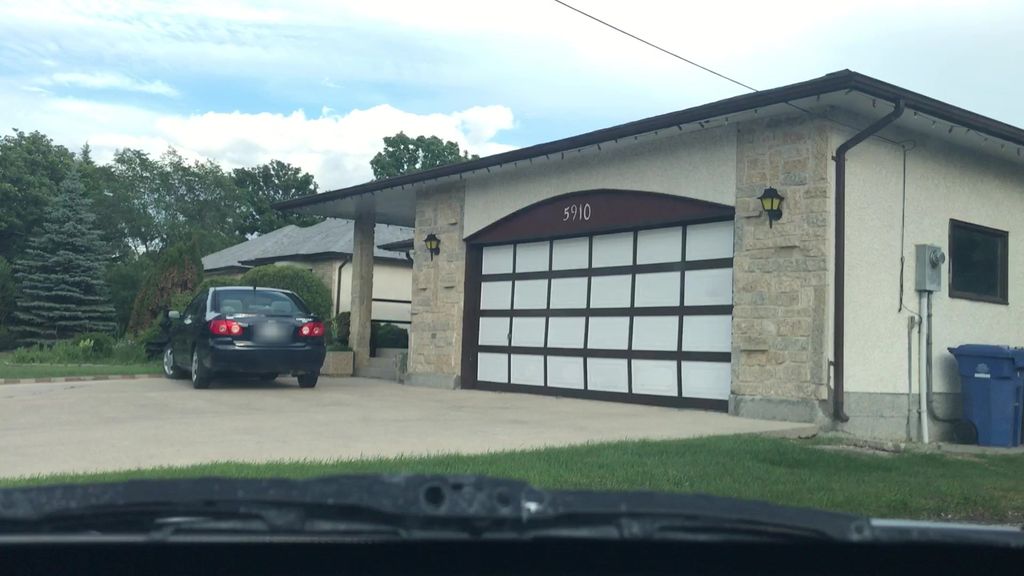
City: winnipeg